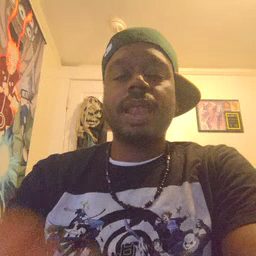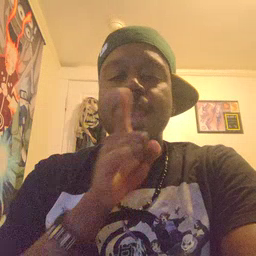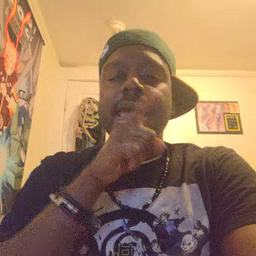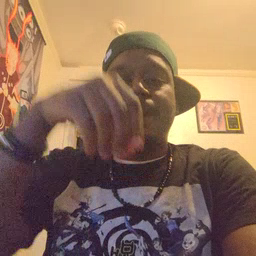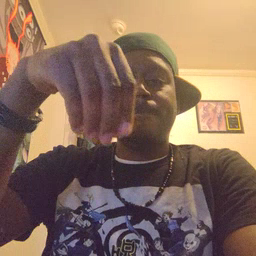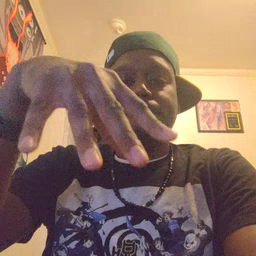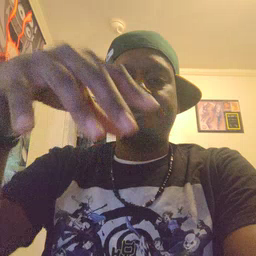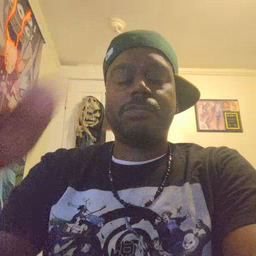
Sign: lamp